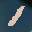
Label: 1